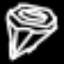
Label: diamond